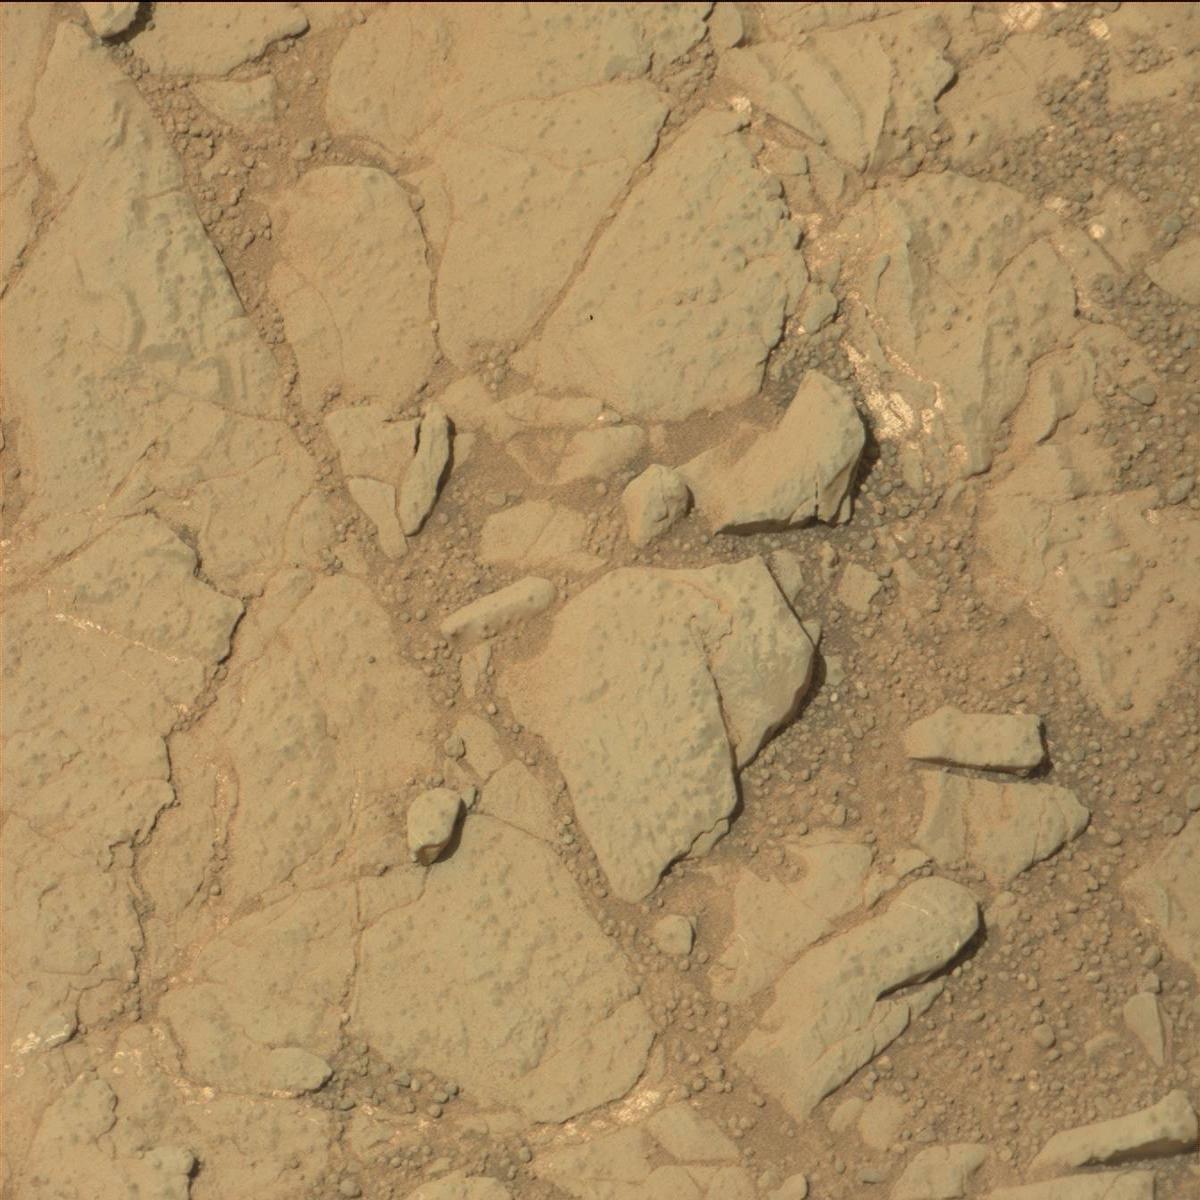
Terrain classes present: Bedrock, Rock, Sand / Soil